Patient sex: M
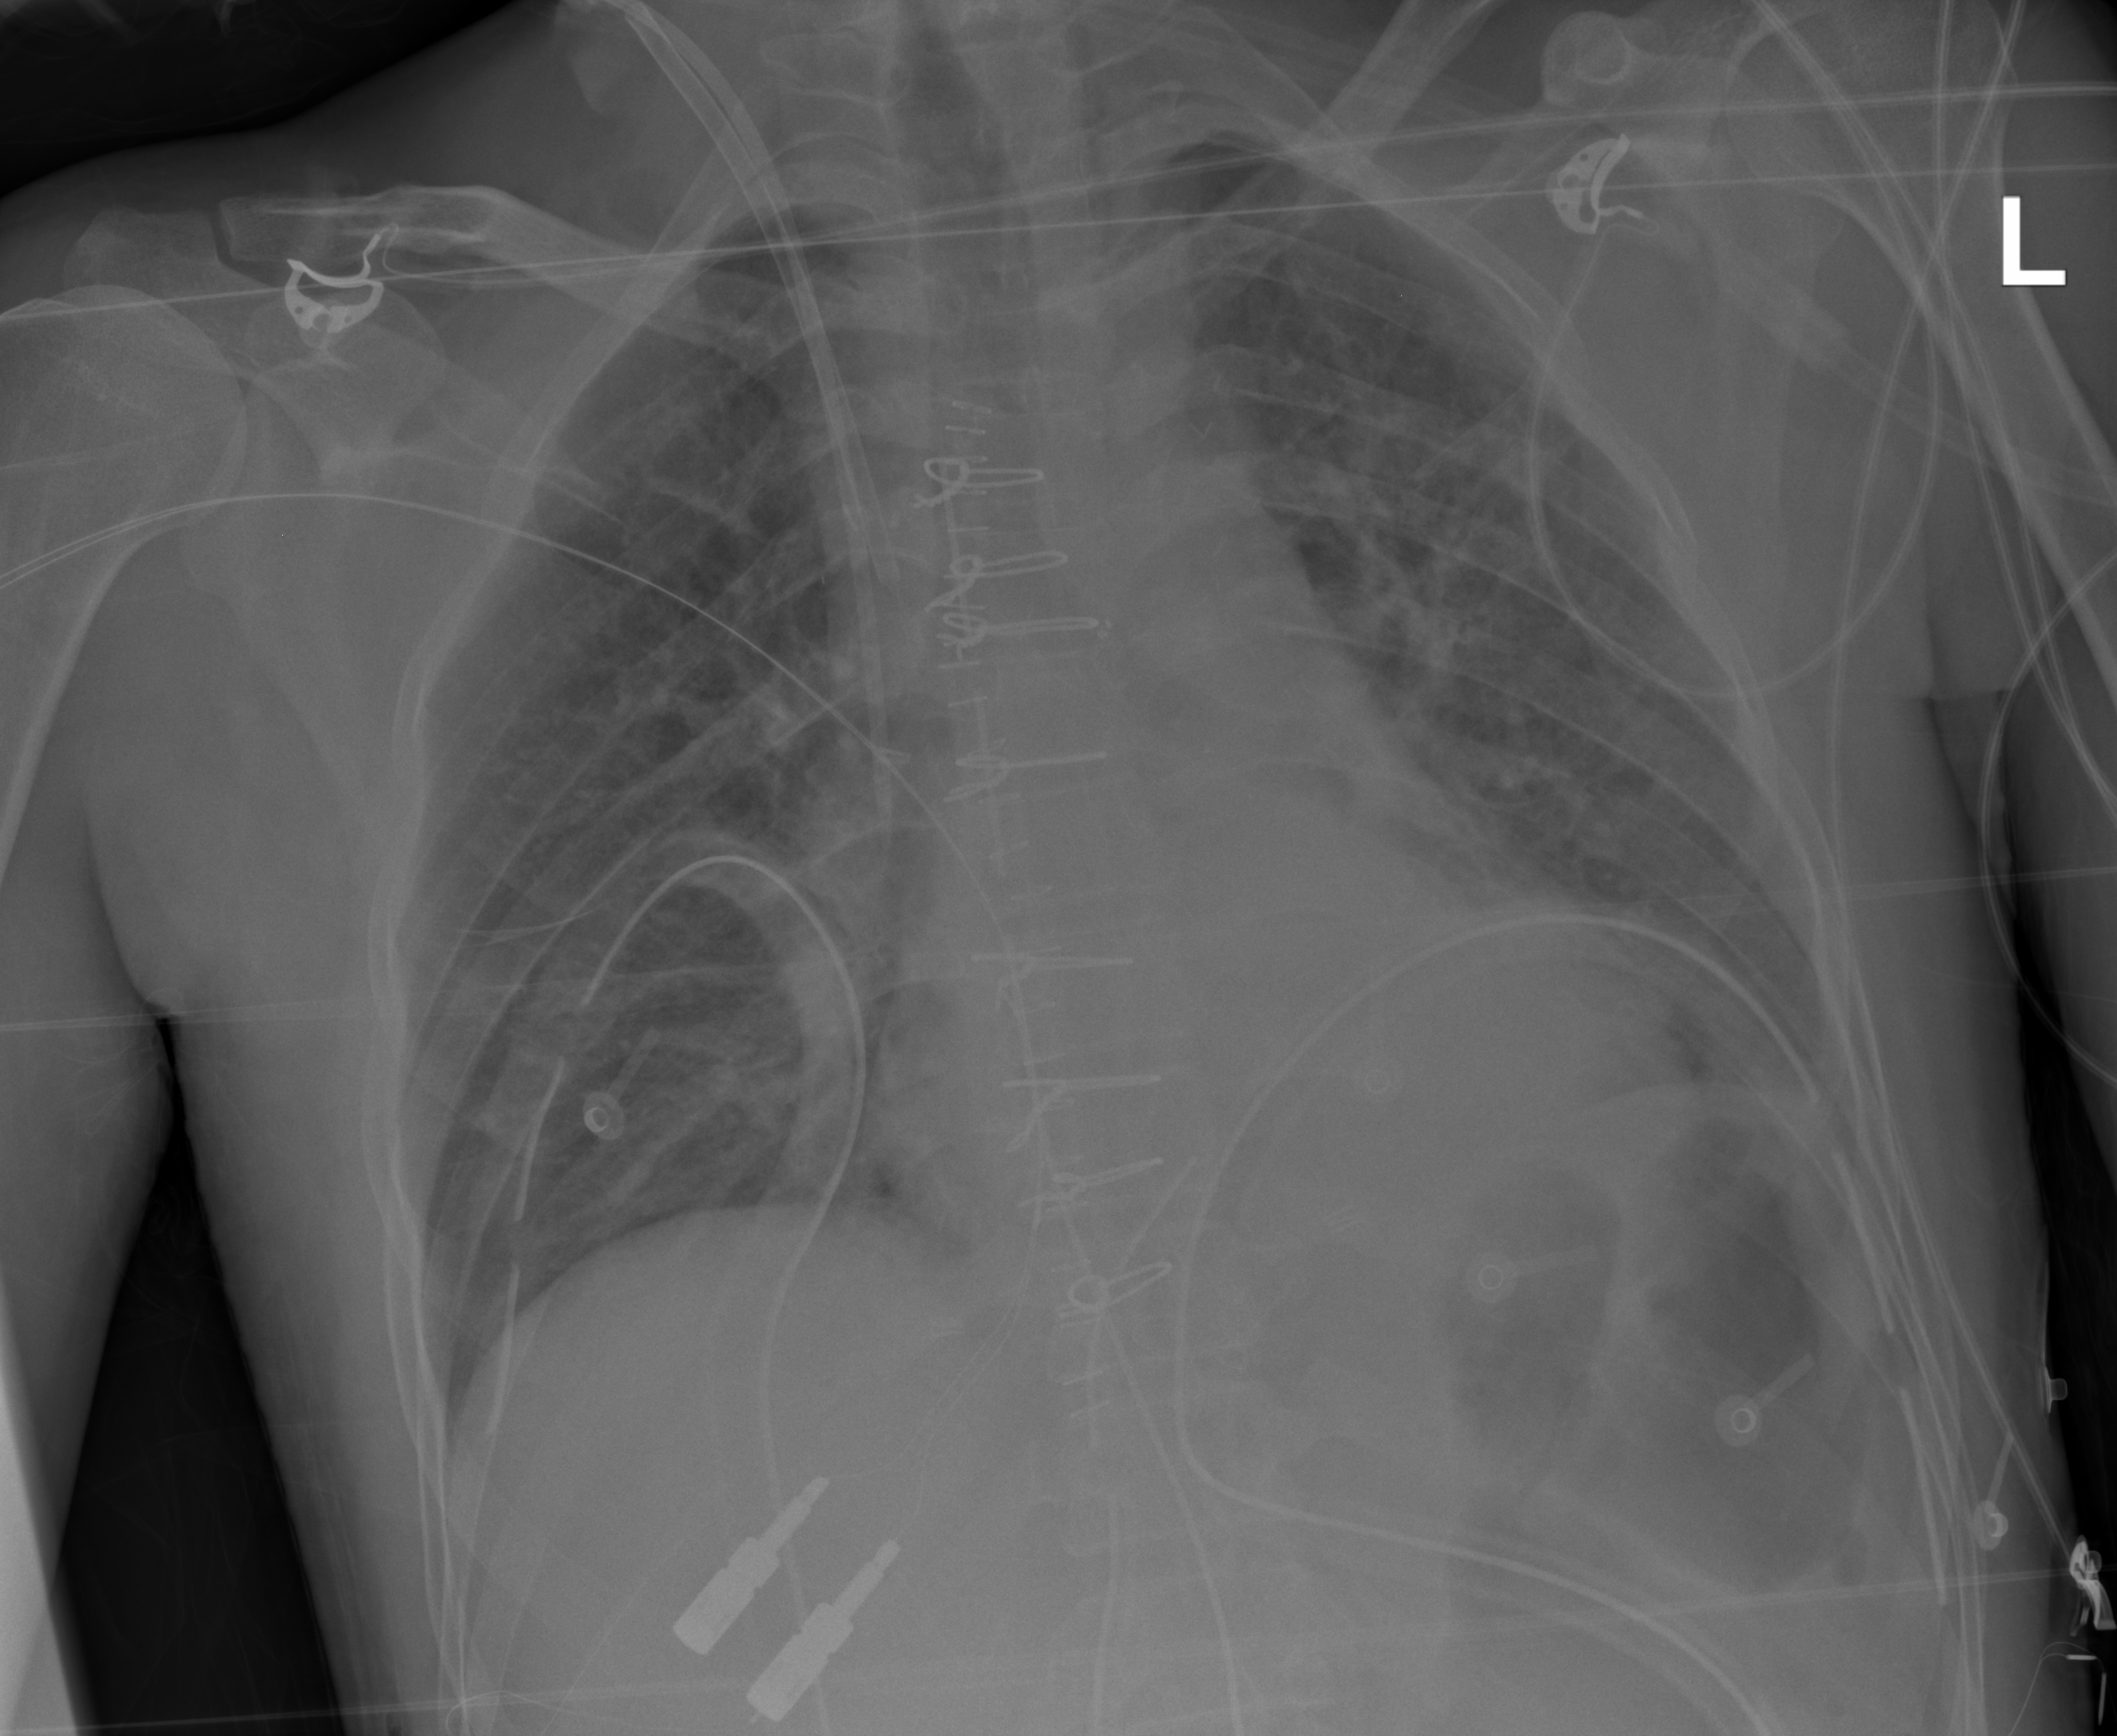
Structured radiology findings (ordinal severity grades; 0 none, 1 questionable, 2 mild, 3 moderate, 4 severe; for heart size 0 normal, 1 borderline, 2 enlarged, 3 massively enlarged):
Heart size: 1
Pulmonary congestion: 2
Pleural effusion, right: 0
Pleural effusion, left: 2
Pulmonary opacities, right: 1
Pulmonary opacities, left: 1
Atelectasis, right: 2
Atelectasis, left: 2